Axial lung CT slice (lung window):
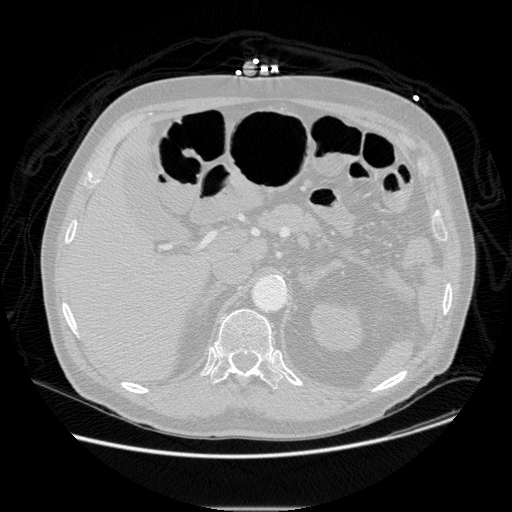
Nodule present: no